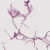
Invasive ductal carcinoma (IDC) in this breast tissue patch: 0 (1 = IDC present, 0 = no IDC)